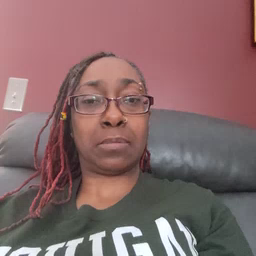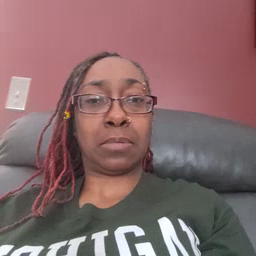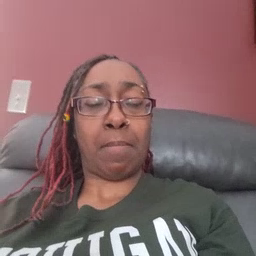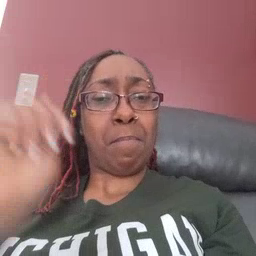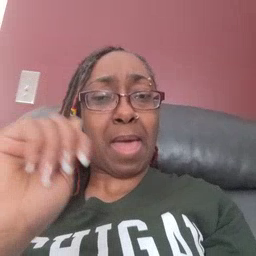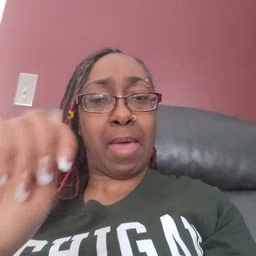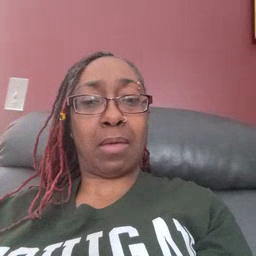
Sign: potty